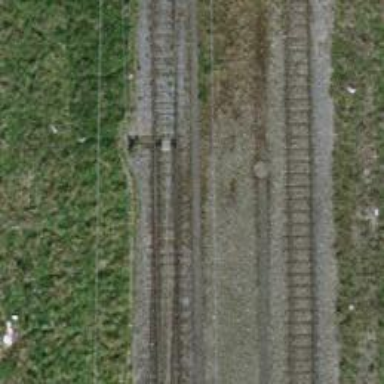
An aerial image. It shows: Single track railway spur with electrification through contact line.